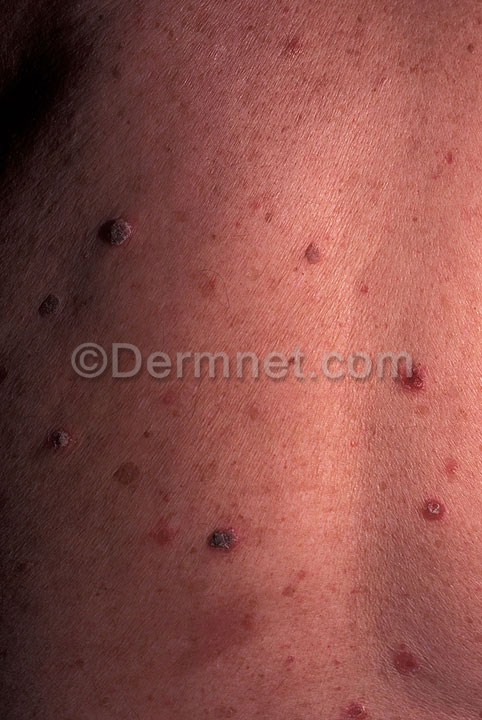
Disease: Seborrheic Keratoses and other Benign Tumors